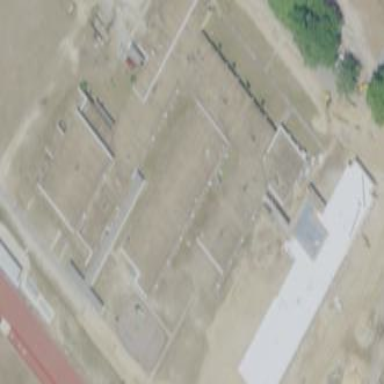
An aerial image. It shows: Elementary school building.